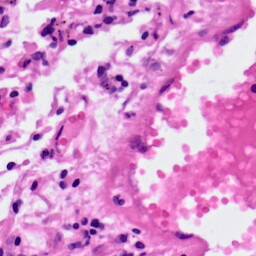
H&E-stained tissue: Lung